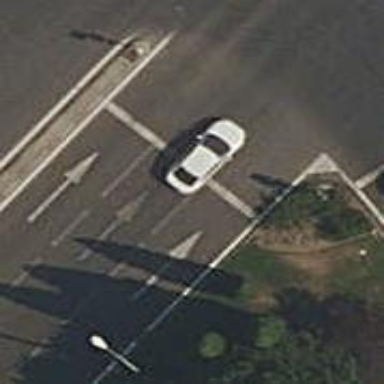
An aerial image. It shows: Road with traffic signals.